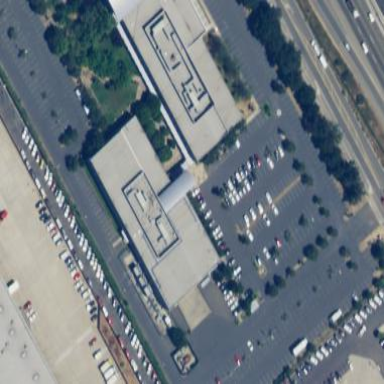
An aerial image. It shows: Office building.